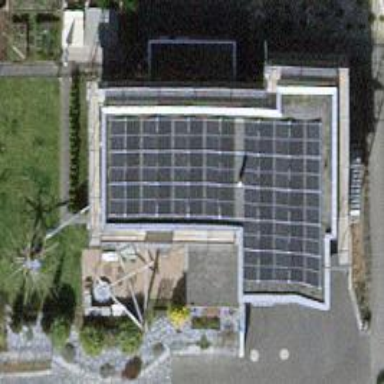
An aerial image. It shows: Solar power generator using photovoltaic method with solar photovoltaic panel types.